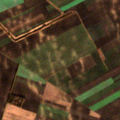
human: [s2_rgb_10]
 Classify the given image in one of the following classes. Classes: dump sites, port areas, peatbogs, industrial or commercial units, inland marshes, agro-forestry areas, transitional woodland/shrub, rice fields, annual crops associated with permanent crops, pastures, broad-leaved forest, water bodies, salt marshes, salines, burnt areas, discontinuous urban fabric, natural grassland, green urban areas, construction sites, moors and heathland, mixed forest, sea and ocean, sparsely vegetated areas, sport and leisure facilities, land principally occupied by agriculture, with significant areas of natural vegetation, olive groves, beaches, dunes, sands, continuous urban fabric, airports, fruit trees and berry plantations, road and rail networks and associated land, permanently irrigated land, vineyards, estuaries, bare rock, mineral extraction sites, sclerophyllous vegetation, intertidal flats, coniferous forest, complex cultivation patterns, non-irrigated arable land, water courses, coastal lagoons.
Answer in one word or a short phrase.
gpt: non-irrigated arable land